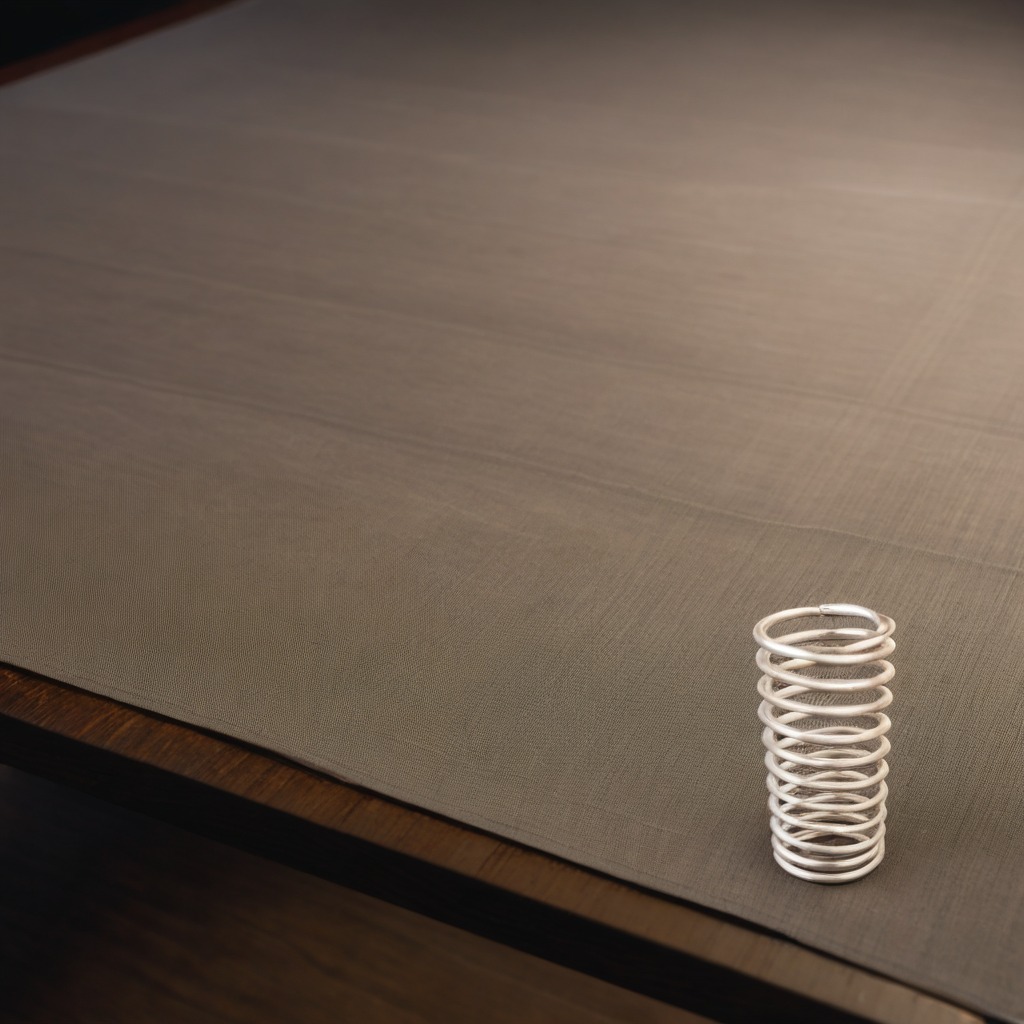
A coiled metal spring is lying on a clean wooden table inside a workshop at night.